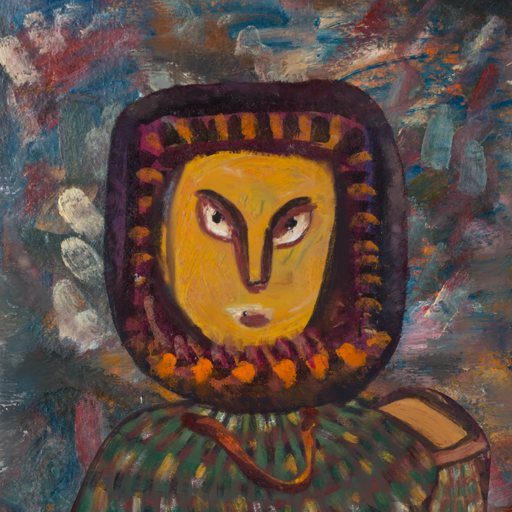
Background: Boggyland, Head And Neck Front: After_Raid, Face Front: After_Raid, Bust: After_Raid, Hair Front: Doll, Head Accessory: Blank, Second Necklace: Comrade, Necklace: Blank, Baby: Blank